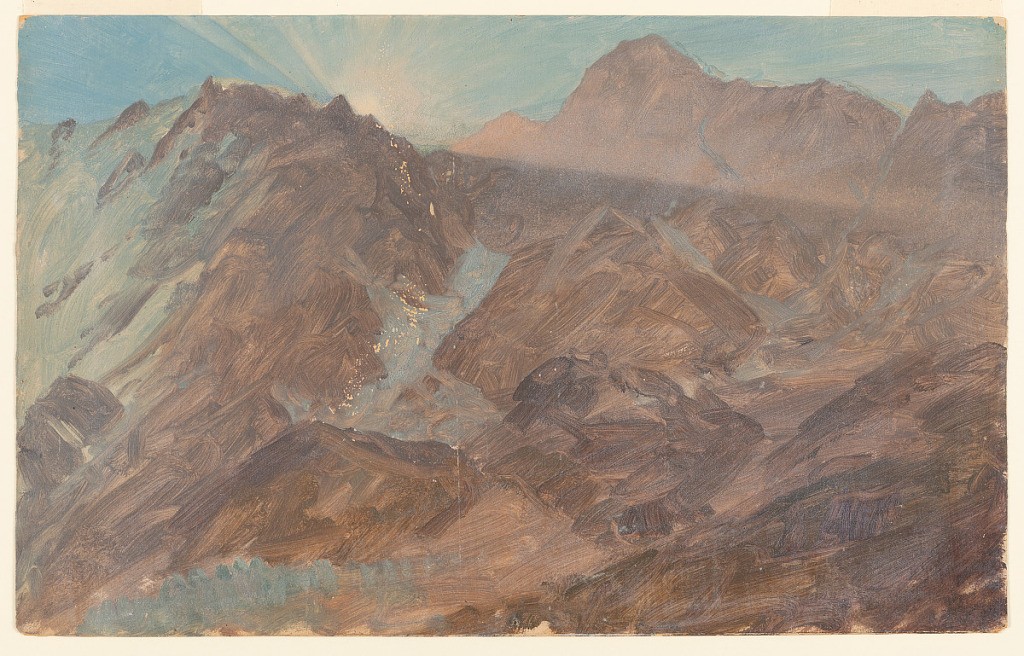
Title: Sunrise over the Bernese Alps, Switzerland
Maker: Frederic Edwin Church, American, 1826–1900
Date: August 1868
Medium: Oil and graphite on tan paperboard
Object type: Drawing
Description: Landscape study showing a view of the sun cresting the top of a mountain ridge in the Bernese Alps of Switzerland. In the middle distance and loosely rendered, a rocky and rugged alpine ridge creates a jagged horizon that stretches across the composition. Snow or ice blankets the mountains at left. Above, the sun peaks over the top of the ridge, sending beams of light across the landscape and illuminated the tallest peaks at right.